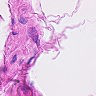
Metastatic tissue present: no